七年级 · 解析几何
林湾乡修建一条灌溉水渠, 如图, 水渠从 $A$ 村沿北偏东 $65^{\circ}$ 方向到 $B$ 村, 从 $B$ 村沿北偏西 $25^{\circ}$ 方向到 $C$ 村, 水渠从 $C$ 村沿什么方向修建, 可以保持与 $A B$ 的方向一致?

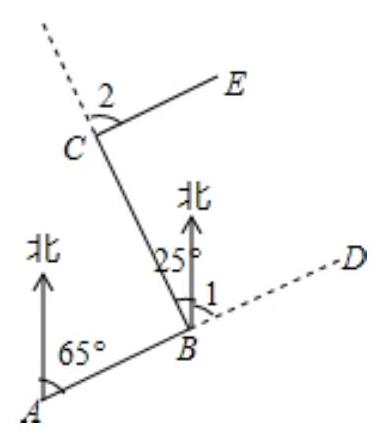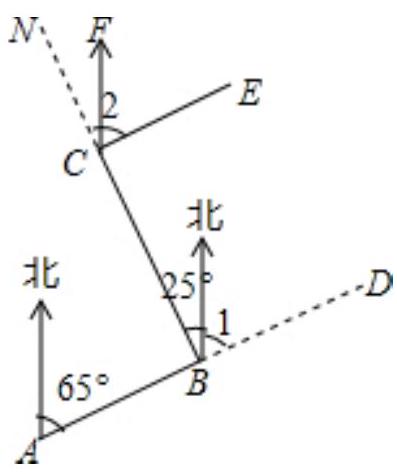
答案: 如图所示：

由题意可得: $\angle 1=65^{\circ}$,

当 $E C$ 保持与 $A B$ 的方向一致,

则 $E C \| B D$, 可得 $\angle N C E=25^{\circ}+65^{\circ}=90^{\circ}$,

故 $\angle N C F=25^{\circ}$,

则 $\angle F C E=65^{\circ}$,

即从 $C$ 村沿北偏东 $65^{\circ}$ 方向修建，可以保持与 $A B$ 的方向一致.

【解析】此题主要考查了方向角以及平行线的性质, 得出 $\angle F C E$ 的度数是解题关键.

利用平行线的性质得出 $E C \| B D$, 可得 $\angle N C E=25^{\circ}+65^{\circ}=90^{\circ}$, 进而得出 $\angle F C E$ 的度数即可得出答案.